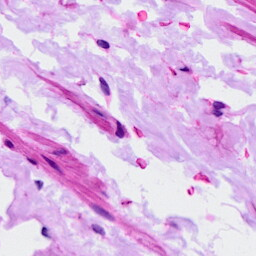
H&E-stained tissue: Ovarian